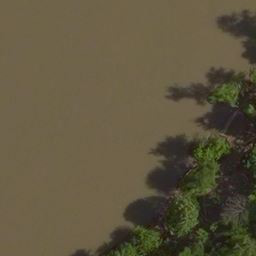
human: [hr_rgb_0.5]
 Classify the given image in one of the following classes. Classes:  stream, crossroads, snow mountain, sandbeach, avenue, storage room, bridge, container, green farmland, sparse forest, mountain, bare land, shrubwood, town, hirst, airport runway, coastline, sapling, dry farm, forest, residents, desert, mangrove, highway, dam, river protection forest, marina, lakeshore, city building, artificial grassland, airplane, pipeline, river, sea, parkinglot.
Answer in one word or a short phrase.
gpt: river protection forest